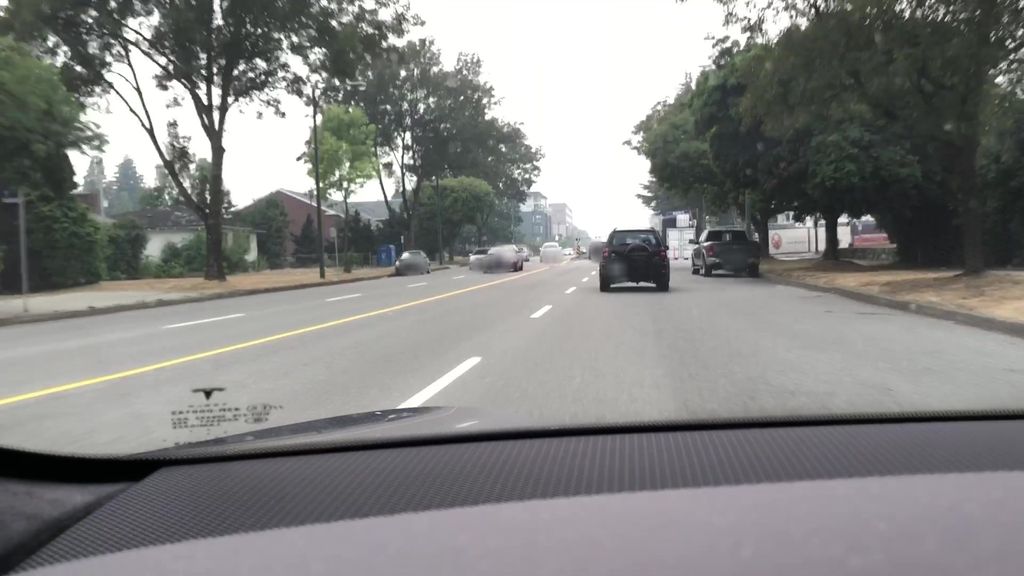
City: vancouver